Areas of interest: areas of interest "Exhibition and Convention Center"
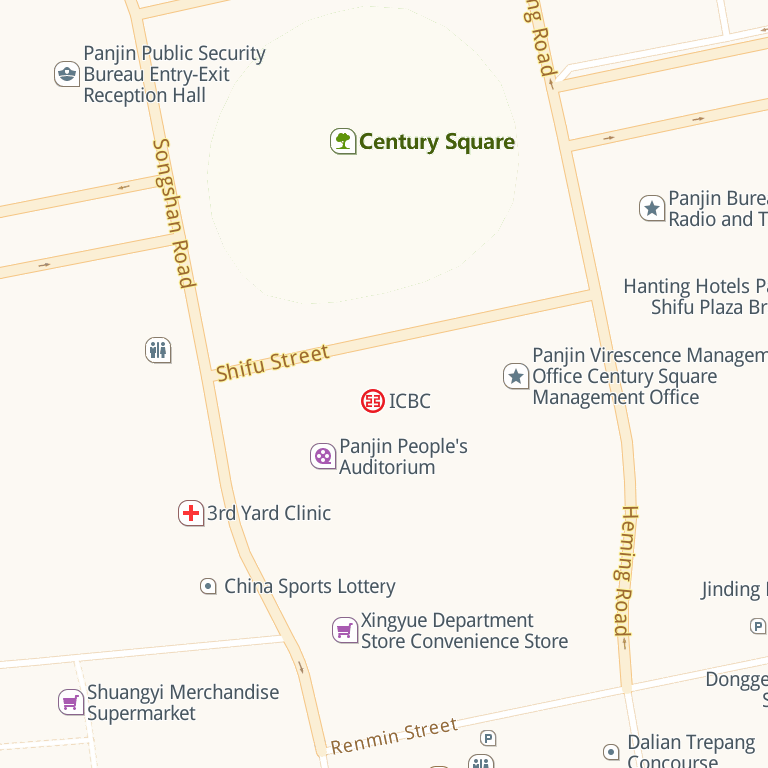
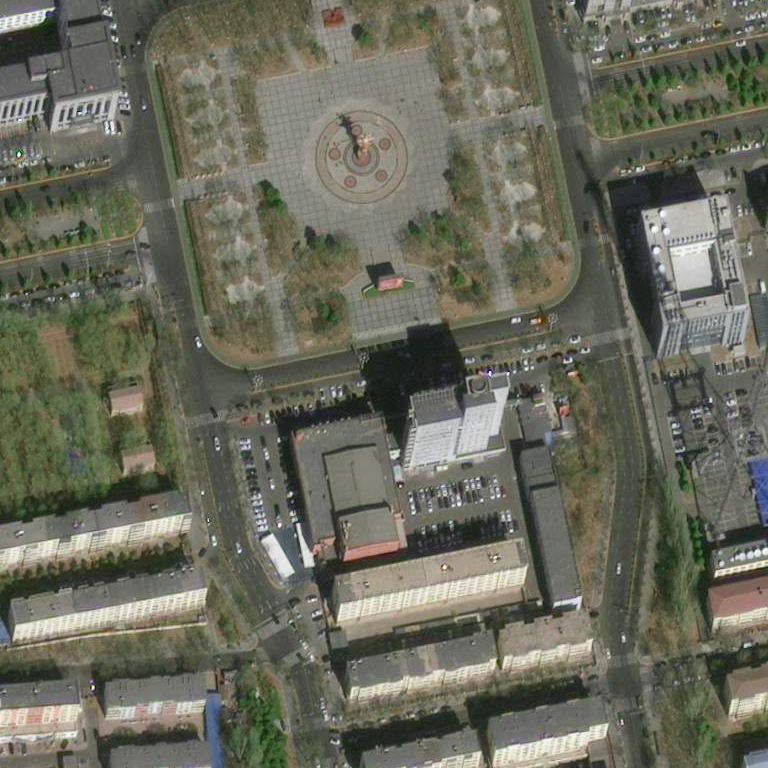